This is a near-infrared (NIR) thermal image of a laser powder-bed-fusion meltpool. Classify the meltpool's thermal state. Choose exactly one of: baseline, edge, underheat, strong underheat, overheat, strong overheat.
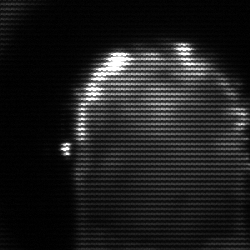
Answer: baseline